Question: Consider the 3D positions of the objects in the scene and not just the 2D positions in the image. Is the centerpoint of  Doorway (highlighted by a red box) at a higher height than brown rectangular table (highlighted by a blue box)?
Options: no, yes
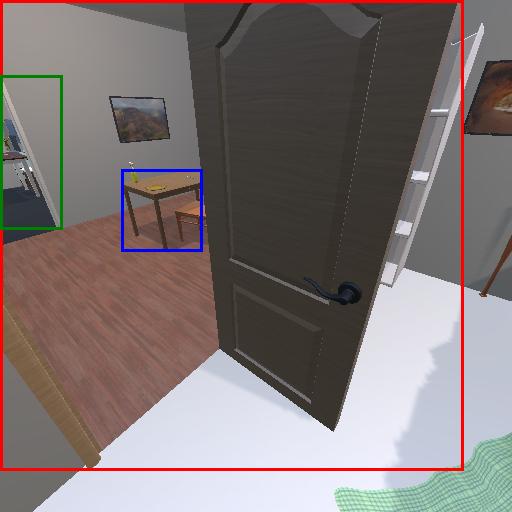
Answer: no